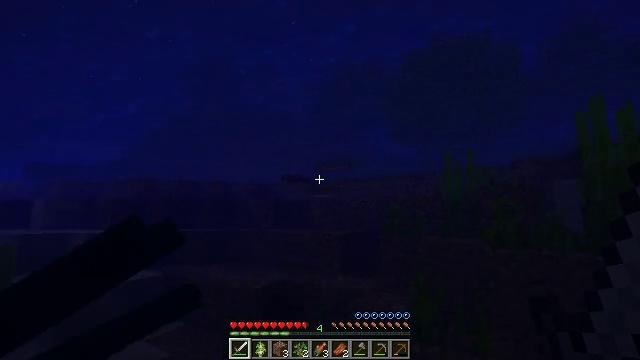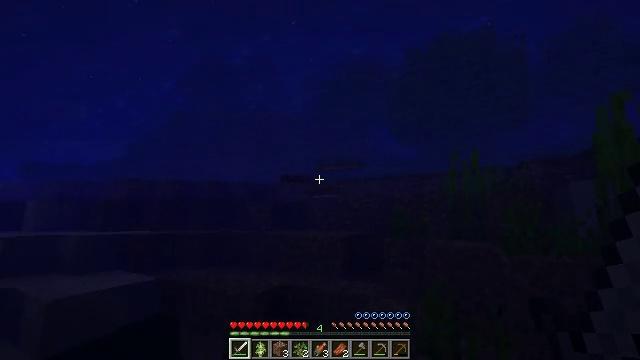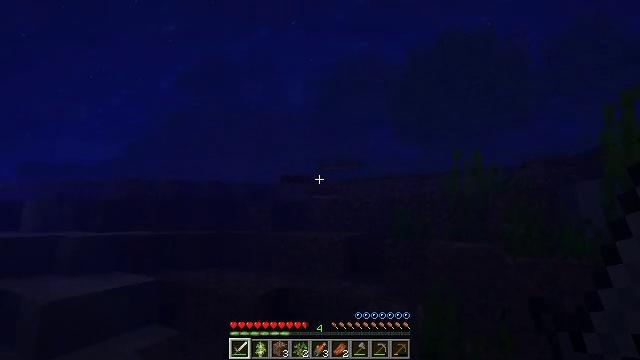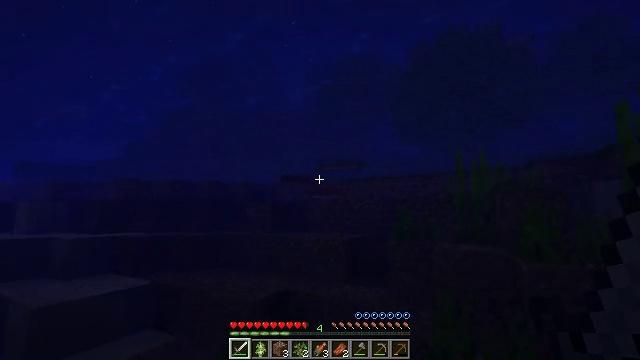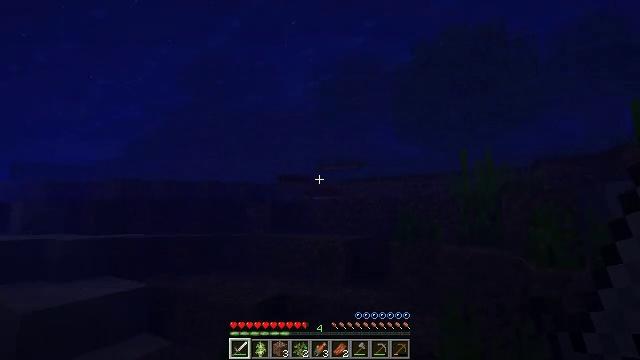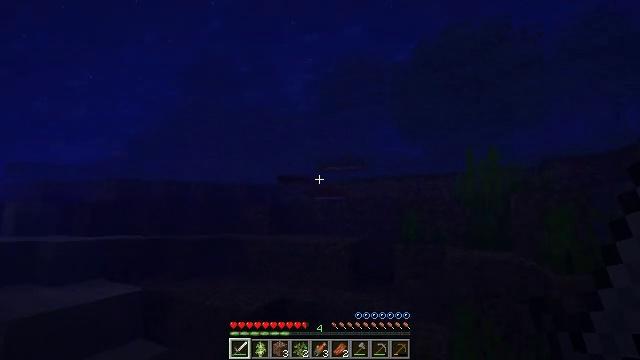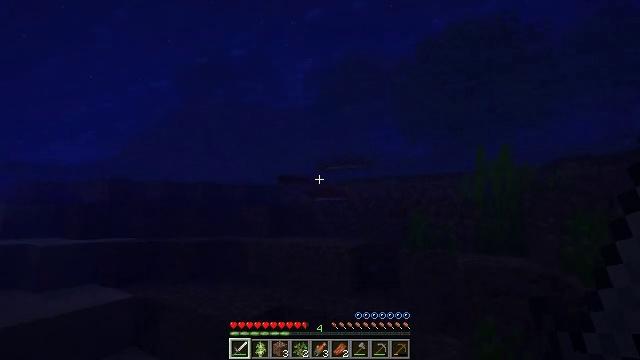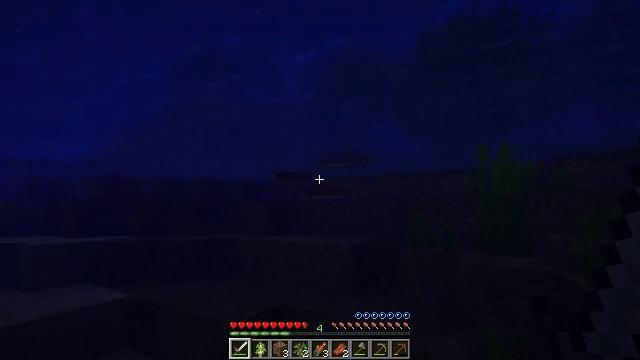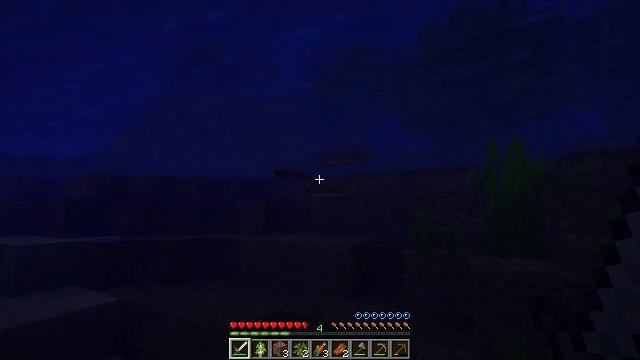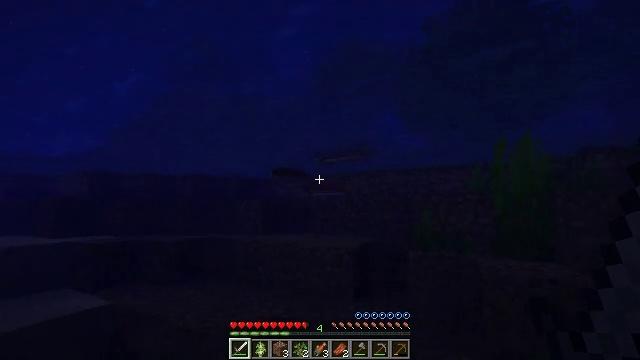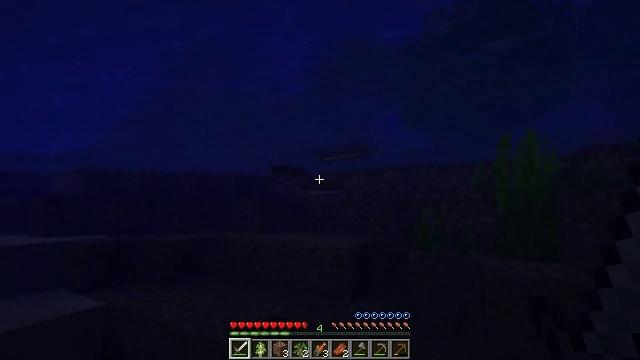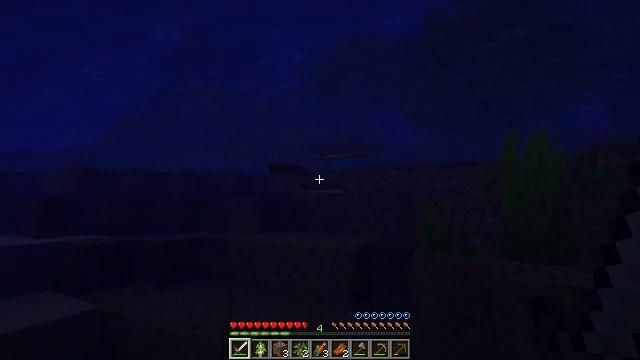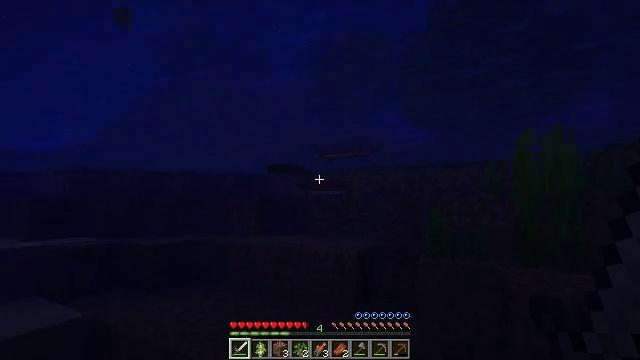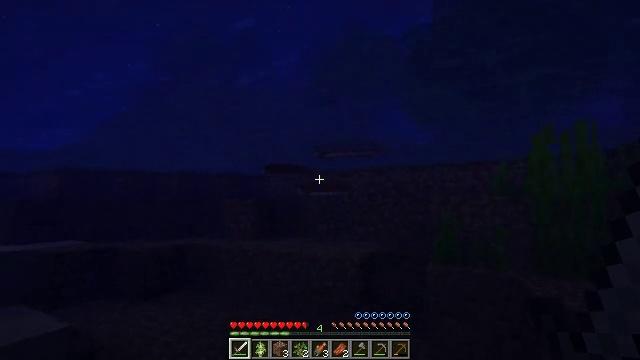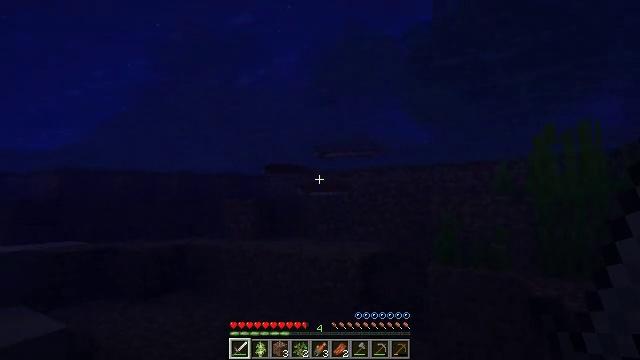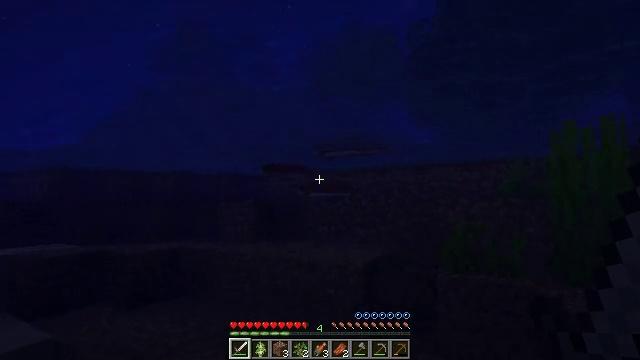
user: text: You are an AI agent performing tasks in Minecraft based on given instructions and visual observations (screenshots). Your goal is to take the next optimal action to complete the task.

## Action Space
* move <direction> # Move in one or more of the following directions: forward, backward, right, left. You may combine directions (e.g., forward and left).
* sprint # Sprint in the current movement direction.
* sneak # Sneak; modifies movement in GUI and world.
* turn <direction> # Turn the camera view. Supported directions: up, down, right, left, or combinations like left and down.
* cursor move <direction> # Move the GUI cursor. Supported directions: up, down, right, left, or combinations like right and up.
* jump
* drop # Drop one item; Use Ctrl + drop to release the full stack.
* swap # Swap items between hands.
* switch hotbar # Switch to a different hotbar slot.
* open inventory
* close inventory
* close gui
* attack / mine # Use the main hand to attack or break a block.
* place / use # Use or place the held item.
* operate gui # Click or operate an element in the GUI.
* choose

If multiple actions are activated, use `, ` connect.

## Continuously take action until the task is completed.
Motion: motion action
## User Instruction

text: Fish and kill the salmon.
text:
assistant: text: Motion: move forward
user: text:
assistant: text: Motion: move forward
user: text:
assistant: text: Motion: move forward
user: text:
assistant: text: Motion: move forward
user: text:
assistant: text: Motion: move forward
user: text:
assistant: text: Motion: move forward
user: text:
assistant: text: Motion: move forward
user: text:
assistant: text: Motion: move forward
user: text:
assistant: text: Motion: move forward
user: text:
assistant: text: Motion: move forward
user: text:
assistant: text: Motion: move forward
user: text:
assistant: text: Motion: move forward
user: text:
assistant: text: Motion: move forward
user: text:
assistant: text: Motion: move forward
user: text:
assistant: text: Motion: move forward
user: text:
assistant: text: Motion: move forward
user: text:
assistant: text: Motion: move forward
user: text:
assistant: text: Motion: move forward
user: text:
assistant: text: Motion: move forward
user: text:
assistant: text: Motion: move forward, turn right and down
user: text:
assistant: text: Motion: move forward, turn right
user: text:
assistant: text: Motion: move forward, turn down
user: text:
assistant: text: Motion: move forward
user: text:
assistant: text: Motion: move forward
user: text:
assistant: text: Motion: move forward
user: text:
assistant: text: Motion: move forward, attack / mine
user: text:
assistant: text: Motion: move forward, attack / mine
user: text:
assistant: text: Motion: attack / mine
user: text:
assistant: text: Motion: no_op
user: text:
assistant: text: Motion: no_op